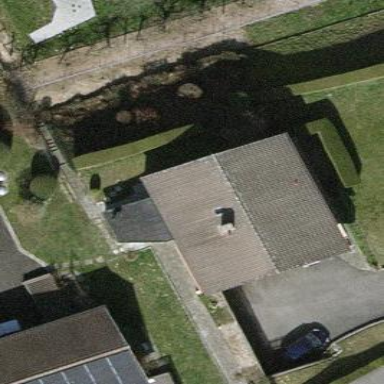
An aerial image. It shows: Simple and straightforward house.